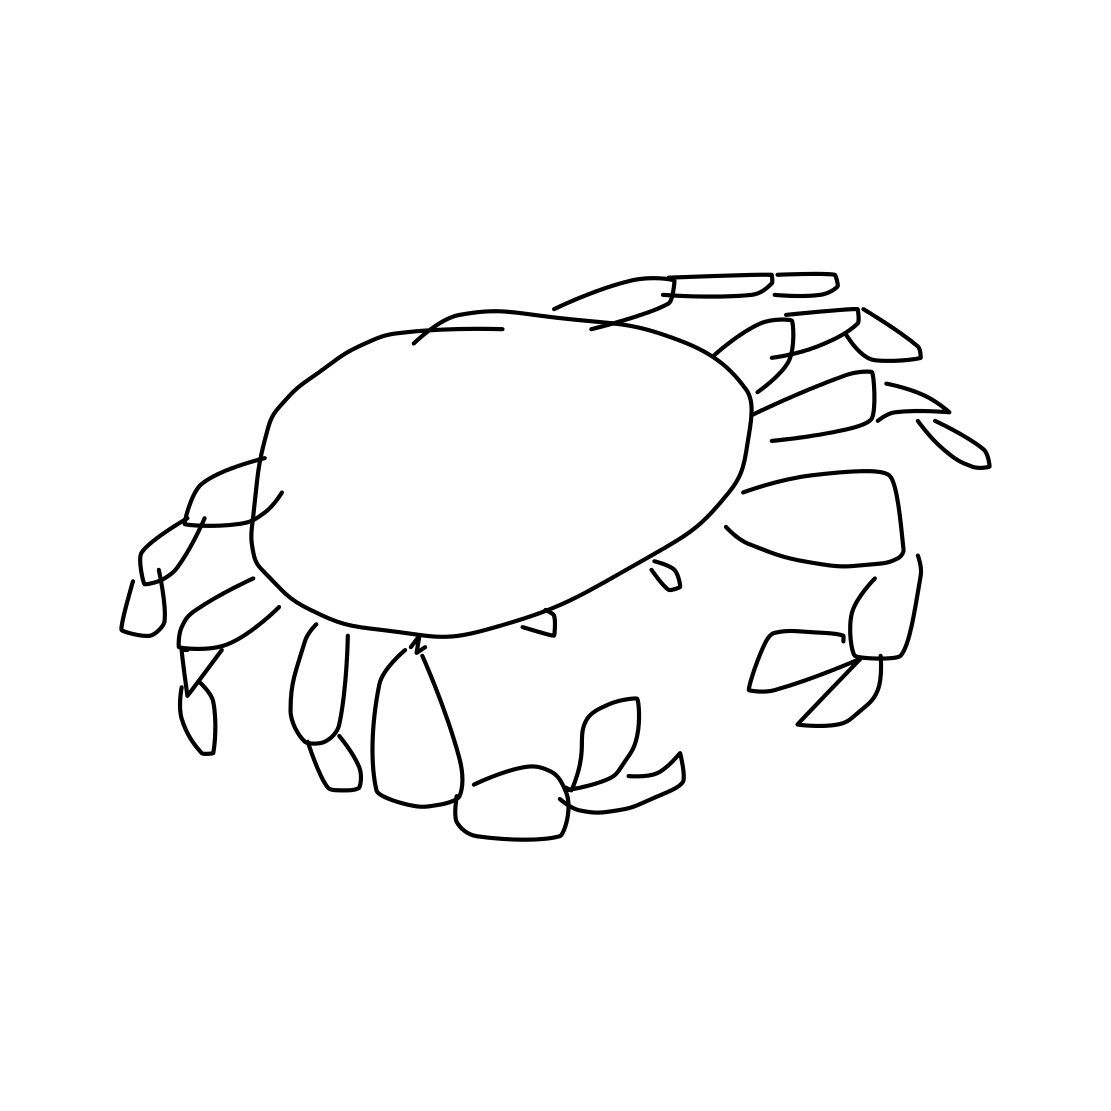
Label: crab